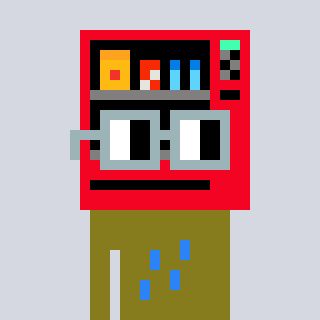
a pixel art character with square dark gray glasses, a vending machine-shaped head and a gunk-colored body on a cool background